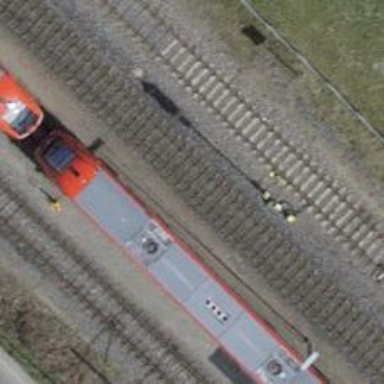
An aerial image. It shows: Railway milestone.